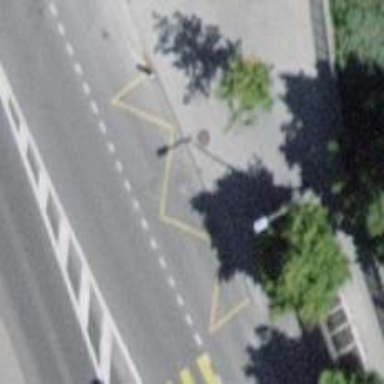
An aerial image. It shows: Bus stop with shelter.